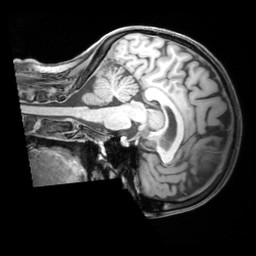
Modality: T1w
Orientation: sagittal
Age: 43
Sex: female
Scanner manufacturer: siemens
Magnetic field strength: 3 T
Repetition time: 1.97 s
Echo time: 0.00206 s